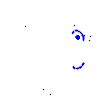
Particle: pion